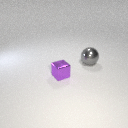
large gray metal sphere behind small purple metal cube